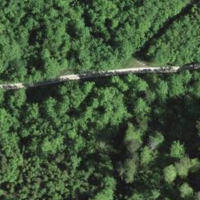
EUNIS habitat code: 41
Species observed at this site:
Petasites albus